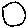
Label: moon